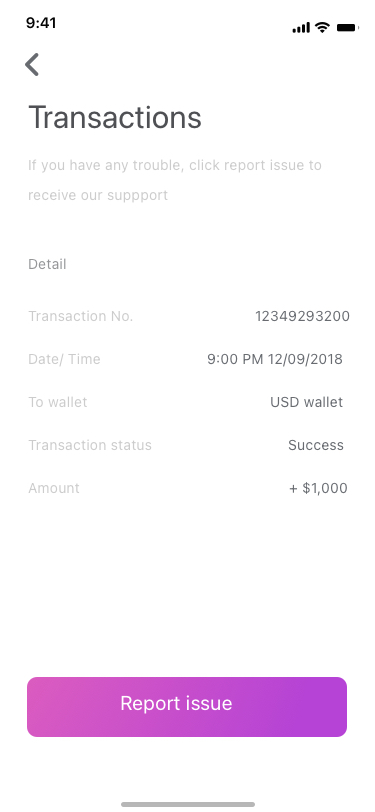
Text in this UI design:
Transactions
Detail
Transaction No.
Date/ Time
To wallet
Transaction status
Amount
+ $1,000
Success
USD wallet
9:00 PM 12/09/2018
12349293200
If you have any trouble, click report issue to receive our suppport
Report issue